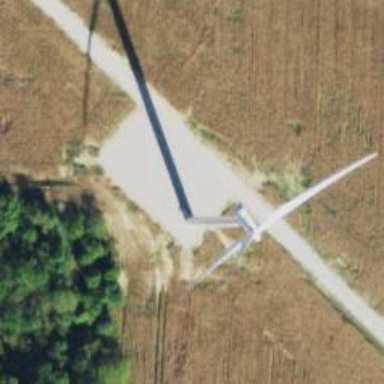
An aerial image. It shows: Wind power generator with wind turbines.